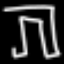
Label: pants